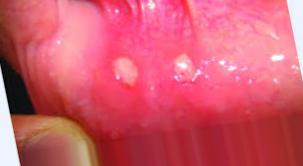
Condition: Mouth Ulcer